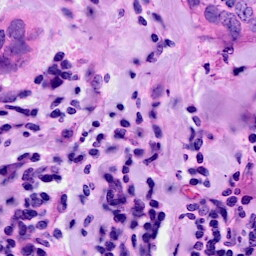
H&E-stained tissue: Breast